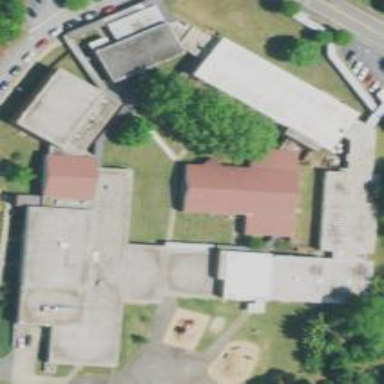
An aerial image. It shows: School building.